Field crop: maize
Growth stage: 2
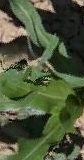
Species: maize